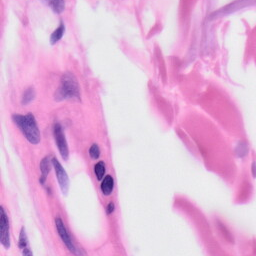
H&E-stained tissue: Skin